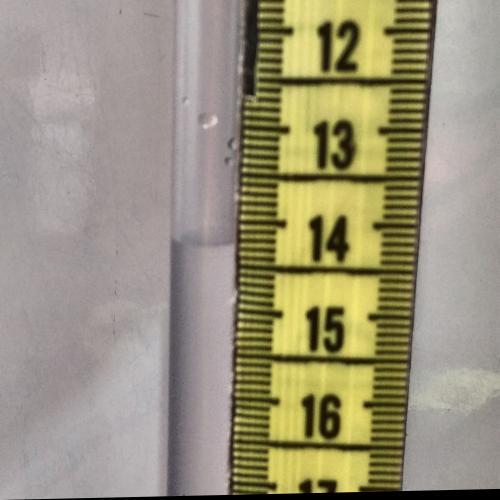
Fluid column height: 14.2 cm